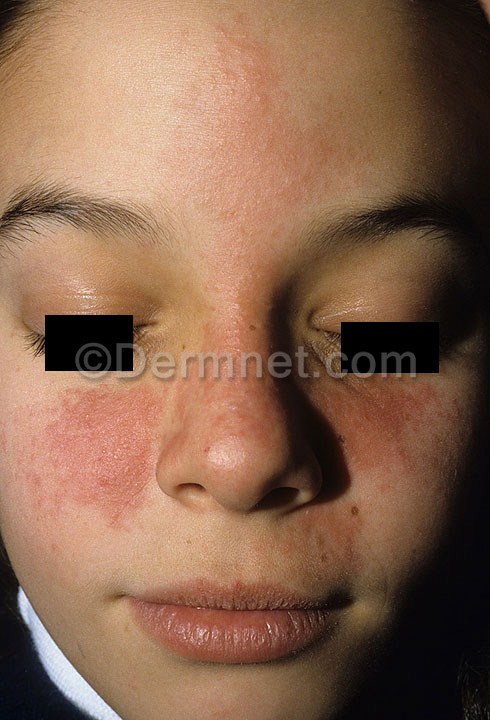
Disease: Acne and Rosacea Photos